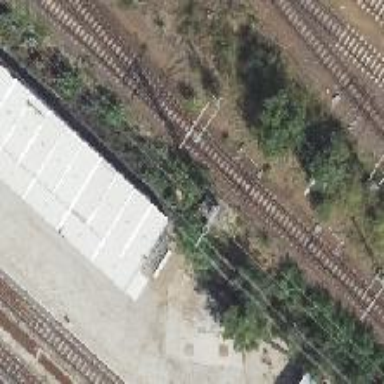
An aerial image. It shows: Railway switch.